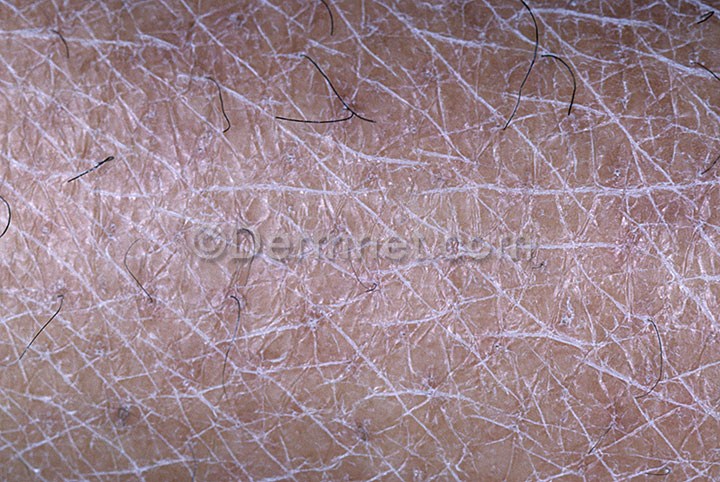
Disease: Atopic Dermatitis Photos